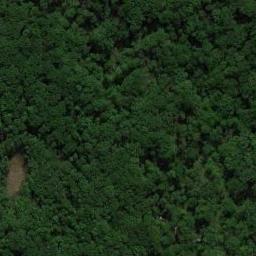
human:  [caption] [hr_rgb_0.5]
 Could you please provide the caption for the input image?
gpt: The bare land is in the middle of the forest .

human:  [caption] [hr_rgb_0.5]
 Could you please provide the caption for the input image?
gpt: Many green trees are in a forest .

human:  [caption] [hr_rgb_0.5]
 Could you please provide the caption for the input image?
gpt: The forest has a lot of dense dark green trees and a clearing is also in the forest .

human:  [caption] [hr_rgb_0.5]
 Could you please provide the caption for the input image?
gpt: This is a dense forest which looks dark from high altitude.

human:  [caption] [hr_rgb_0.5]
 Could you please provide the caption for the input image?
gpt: A dense forest with many green trees .